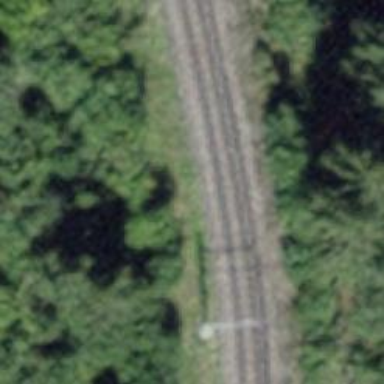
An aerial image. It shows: Narrow-gauge electrified railway.